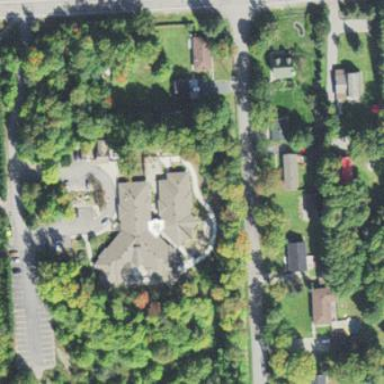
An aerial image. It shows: Healthcare building designated as hospice.